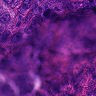
Metastatic tissue present: yes